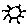
Label: sun